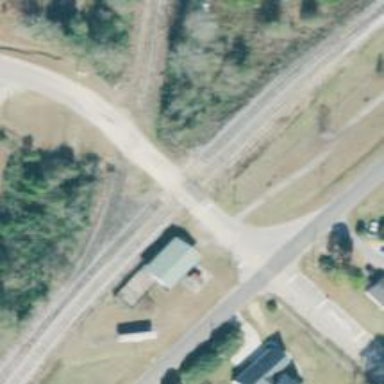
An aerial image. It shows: Railway level crossing.